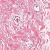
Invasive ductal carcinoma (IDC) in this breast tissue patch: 0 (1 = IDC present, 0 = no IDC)